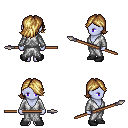
a pixel art fantasy rpg character, female body template, dark elf, purple skin, white robe, red pants, blonde swoop hairstyle, black shoes, spear, four views (front, back, left, right), 2x2 character sprite sheet, small pixel art, hard edges, no anti-aliasing